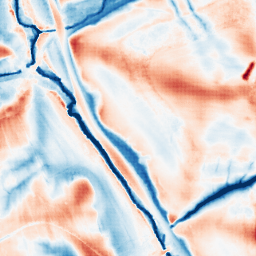
Category: edge_preserving
Decomposition family: guided
Decomposition parameters: radius: 16
eps: 0.001
Upsampling method: sinc_blackman
Upsampling parameters: scale: 8
kernel_size: 16
Upsampling scale: 8